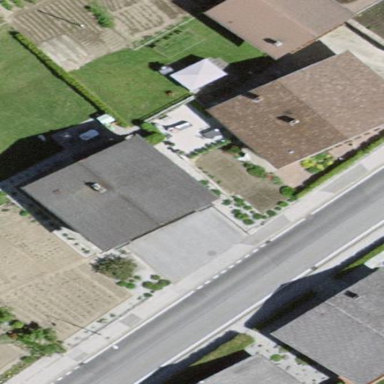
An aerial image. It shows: Simple and straightforward house.